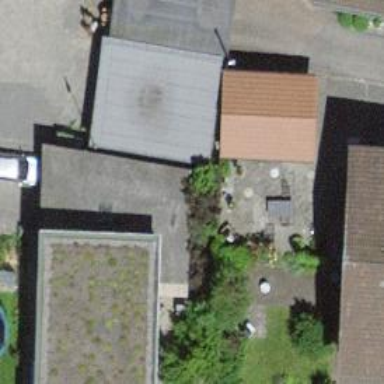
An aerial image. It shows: View of roof of building.